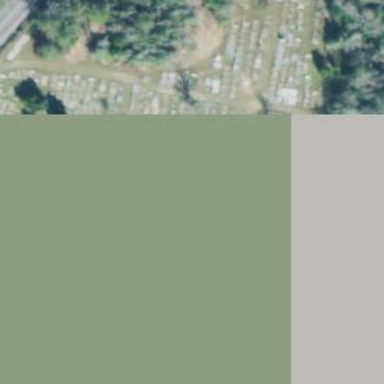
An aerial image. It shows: Cemetery.